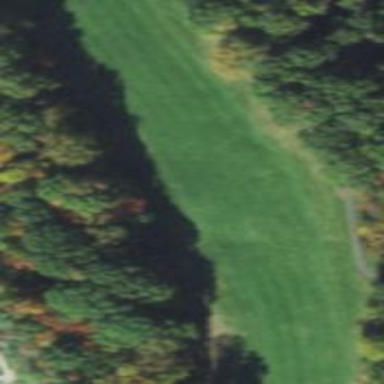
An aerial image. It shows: Golf hole.